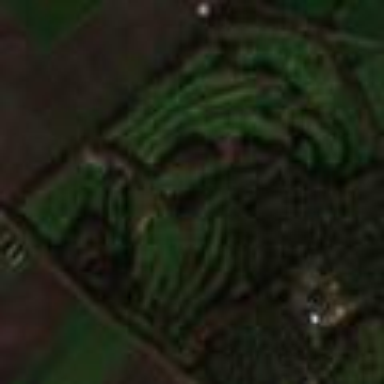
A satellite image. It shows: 18-hole golf course situated within leisure land.